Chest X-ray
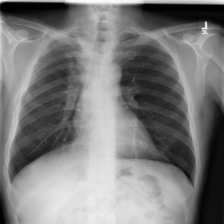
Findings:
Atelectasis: negative
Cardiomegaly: negative
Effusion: positive
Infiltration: negative
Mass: negative
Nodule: negative
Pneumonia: negative
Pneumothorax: negative
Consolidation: negative
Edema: negative
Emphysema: negative
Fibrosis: negative
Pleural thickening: positive
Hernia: negative